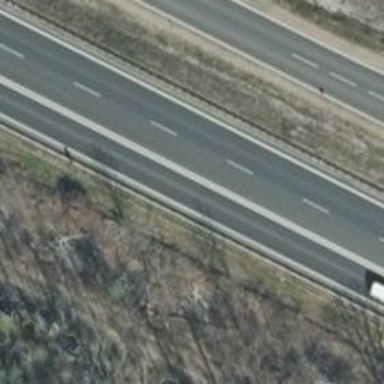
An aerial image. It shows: Asphalt road classified as primary highway. It is designated as motorroad.